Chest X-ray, AP view. Patient: 57 years old, sex M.
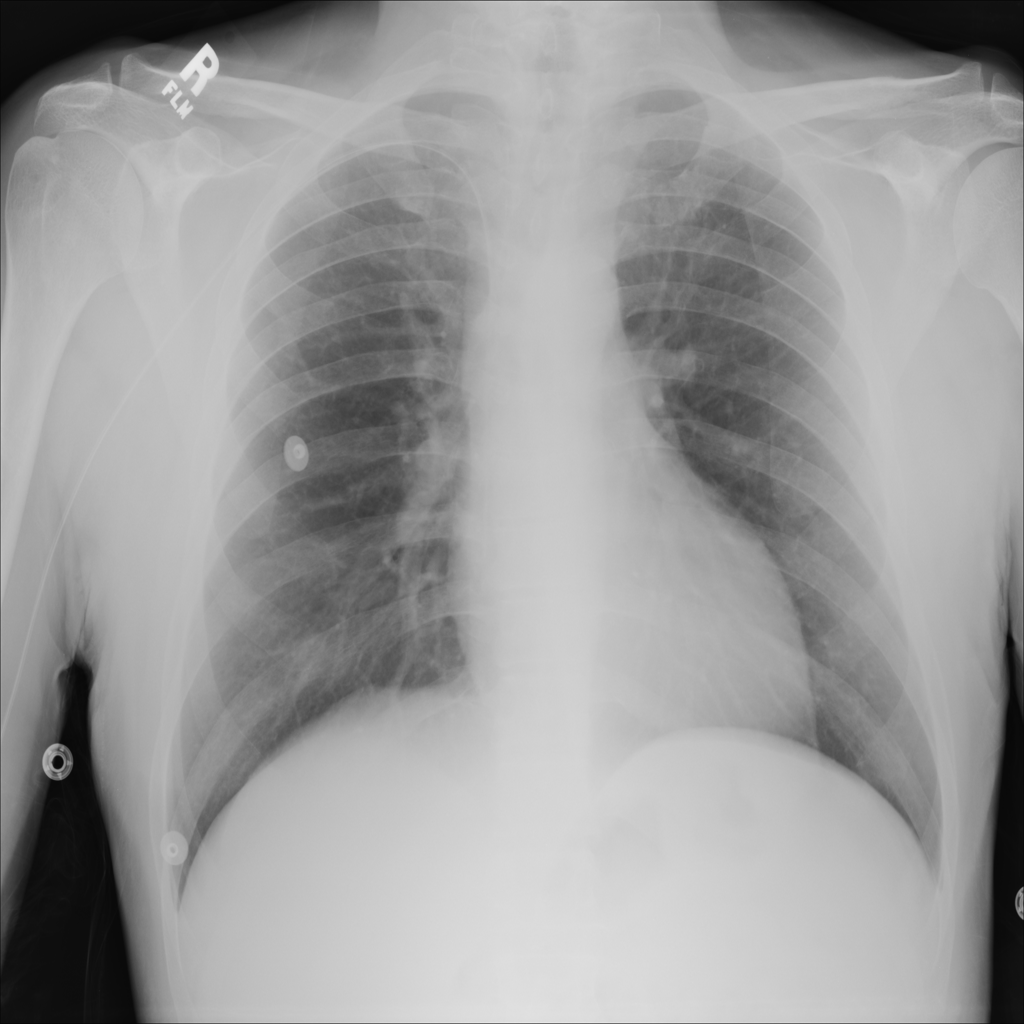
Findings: No Finding